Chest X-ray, PA view. Patient: 55 years old, sex M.
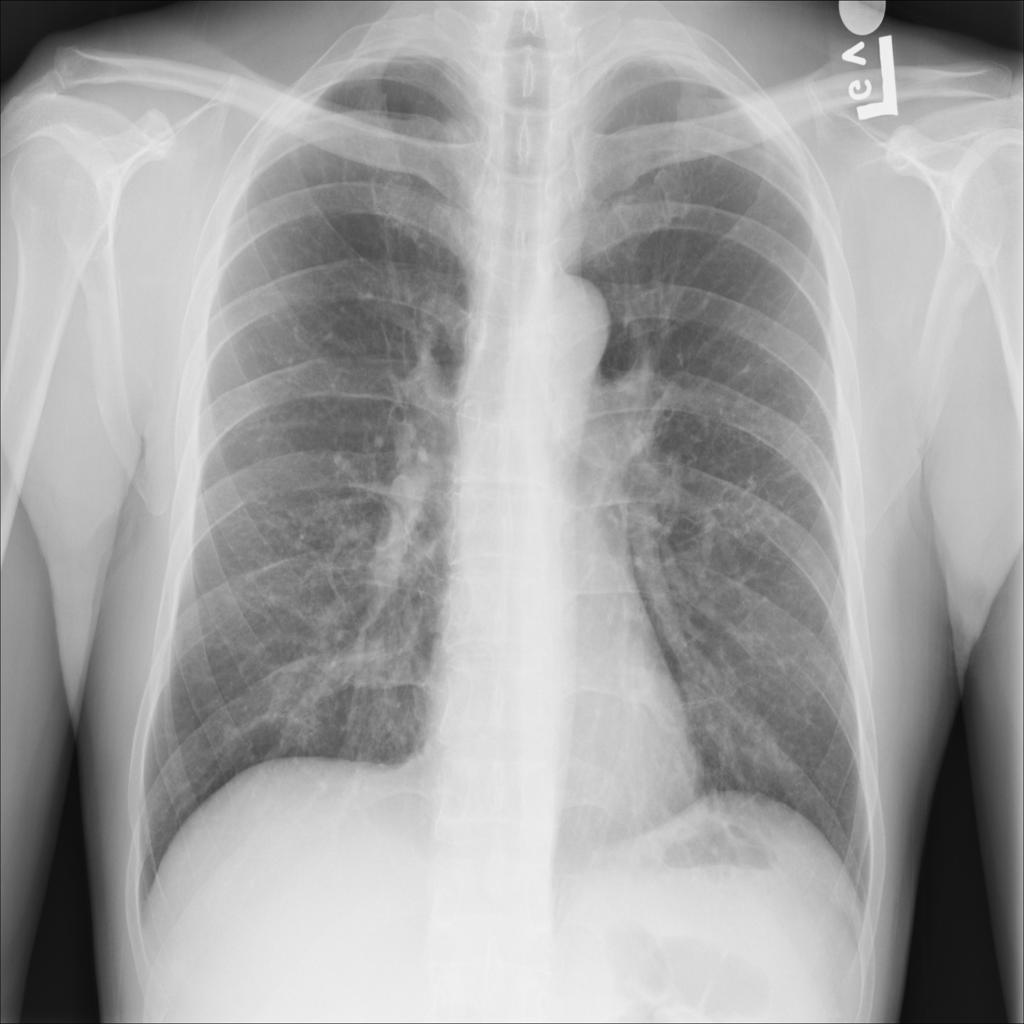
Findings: No Finding